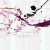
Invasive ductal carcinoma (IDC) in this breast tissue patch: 0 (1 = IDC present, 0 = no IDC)